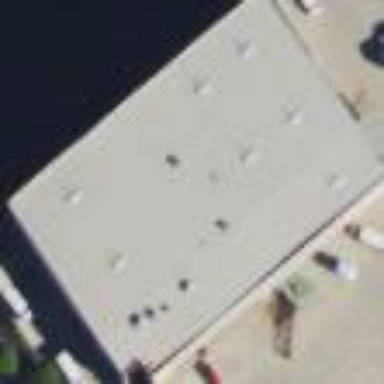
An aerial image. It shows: Industrial building.